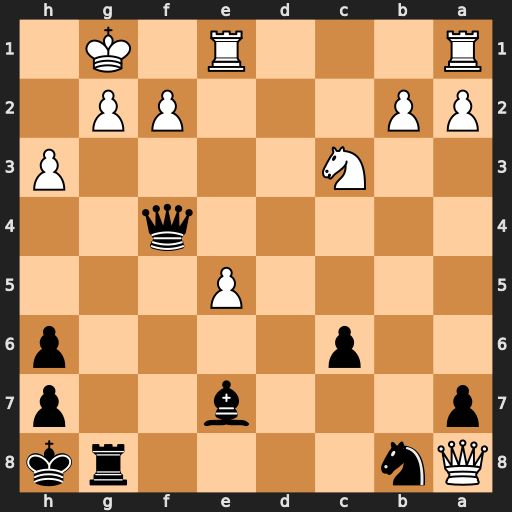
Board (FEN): Qn4rk/p3b2p/2p4p/4P3/5q2/2N4P/PP3PP1/R3R1K1
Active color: b
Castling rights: -
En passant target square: -
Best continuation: Qf3 Kf1 Qxg2+ Ke2 Bc5